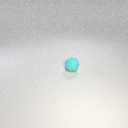
small cyan rubber sphere